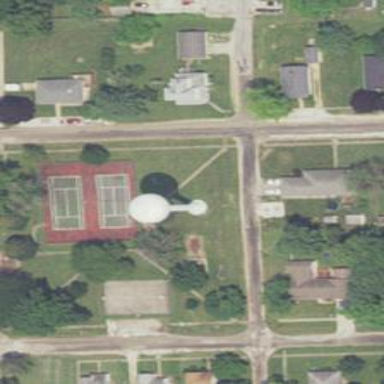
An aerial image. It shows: Water tower that is man-made.